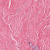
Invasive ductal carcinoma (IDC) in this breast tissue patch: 0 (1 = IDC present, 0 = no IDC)